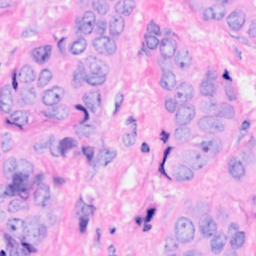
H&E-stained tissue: Breast